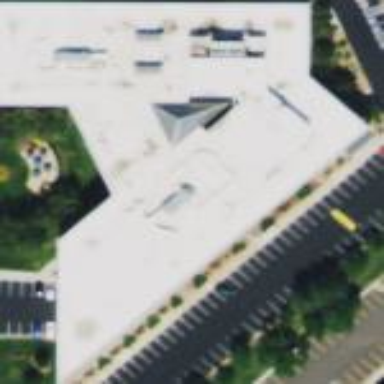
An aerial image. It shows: Office building.